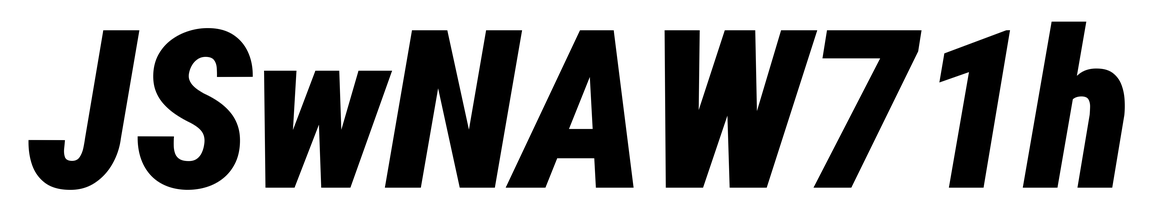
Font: Roboto-Italic_Condensed_Black_Italic